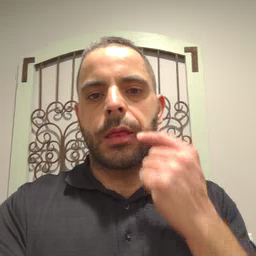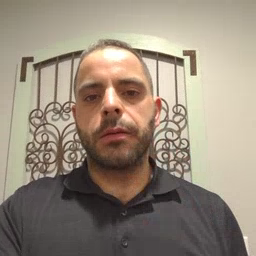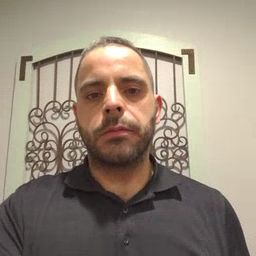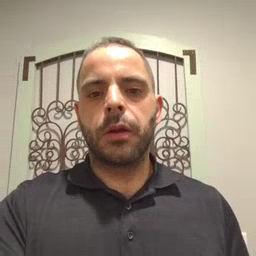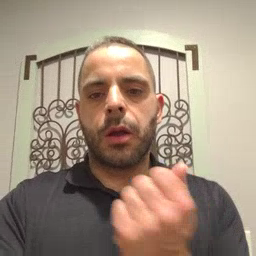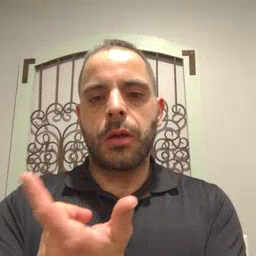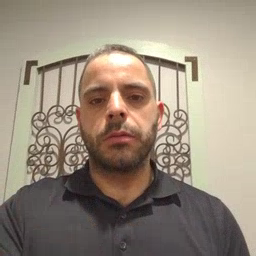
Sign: all